Question: '''
function initialize() {
var myOptions = {
center: new google.maps.LatLng(23.71181,90.407467),
zoom: 8,
mapTypeId: google.maps.MapTypeId.ROADMAP
};
var map = new google.maps.Map(document.getElementById("map_canvas"),
myOptions);
var map_coverage = new google.maps.KmlLayer('http://mydomain.com/myfile.kmz' );
map_coverage.setMap(map);
map.setZoom(12);
map.setCenter(dhaka_latlng);
}
'''
Above code outputs the following map with kmllayer and the kml file has been created with Google earth and saved as a kmz (compressed) file on the server. This file contains some xml data and the colored area represents some coordinates in a tag along with other tags like
'''
<coordinates>
90.27401489730001,23.<PHONE>,0 90.<PHONE>,23.95007761100001 ... so on
</coordinates>
'''
I want to dynamically create a similar map with kmllayer using javascript api-v3 but without help of Google earth. I mean i want to create kml file using php and save it on the server as somefile.kmz. Is that possible ? Any kinds of help will be appreciated. Thanks !

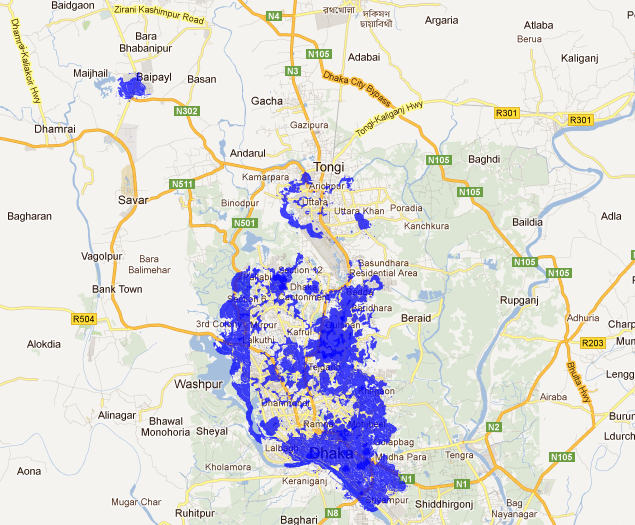
Answer: Yes, it is possible to generate a new KML file server-side (PHP) and then tell JavaScript to load a new KmlLayer using the URL that generate the KML content. Note that the KML URL:
- -
To overcome this caching, just add some random clatter to the URL. However, be aware caching is there to make it fast. You can't have both "super-fast KML" and "real-time fresh data" at once. Also, keep an eye on your own server's response times for KML URLs, the faster the better.